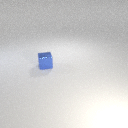
small blue metal cube